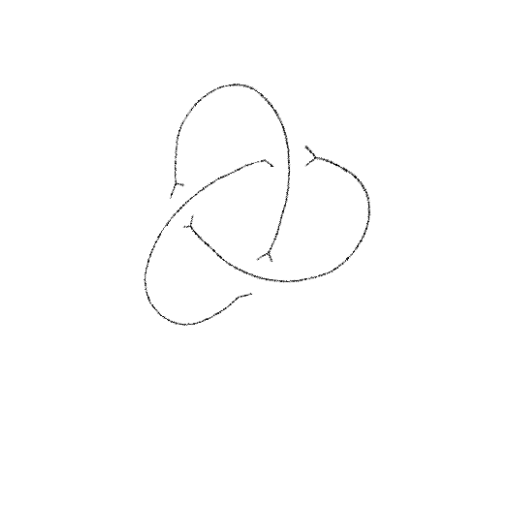
Crossing number: 3